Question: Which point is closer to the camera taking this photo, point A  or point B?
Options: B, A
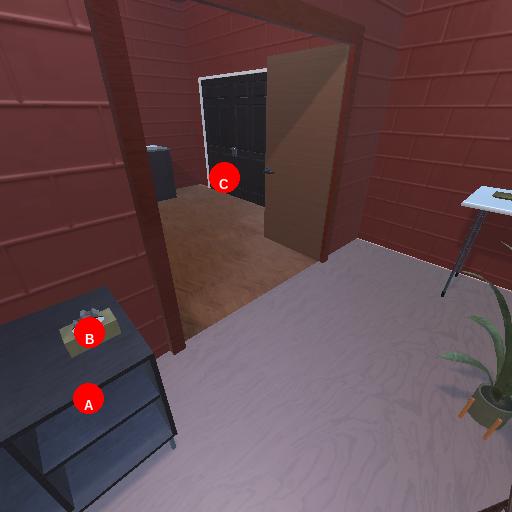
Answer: B